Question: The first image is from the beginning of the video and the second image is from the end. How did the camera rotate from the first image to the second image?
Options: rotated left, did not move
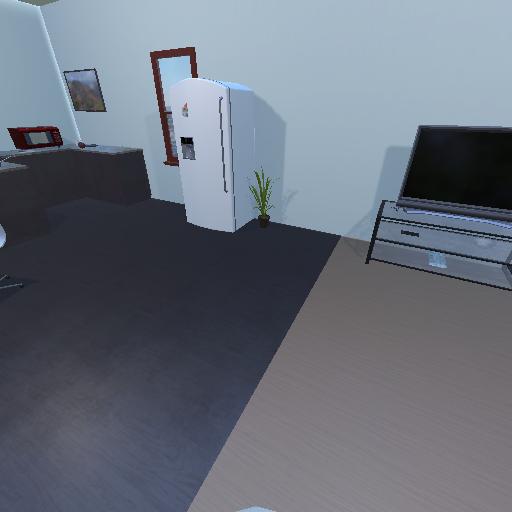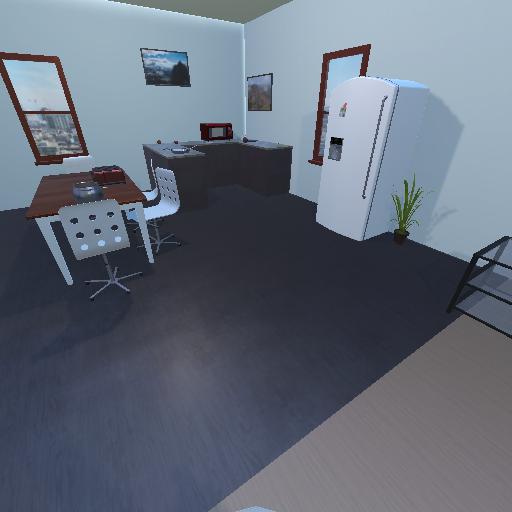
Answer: rotated left